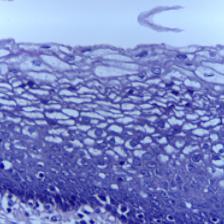
Diagnosis: Normal